Brain MRI, t2w sequence, axial 2D slice.
Patient: age 55, sex M, weight 98 kg, height 1.98 m
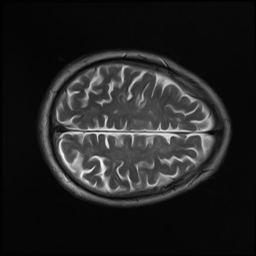